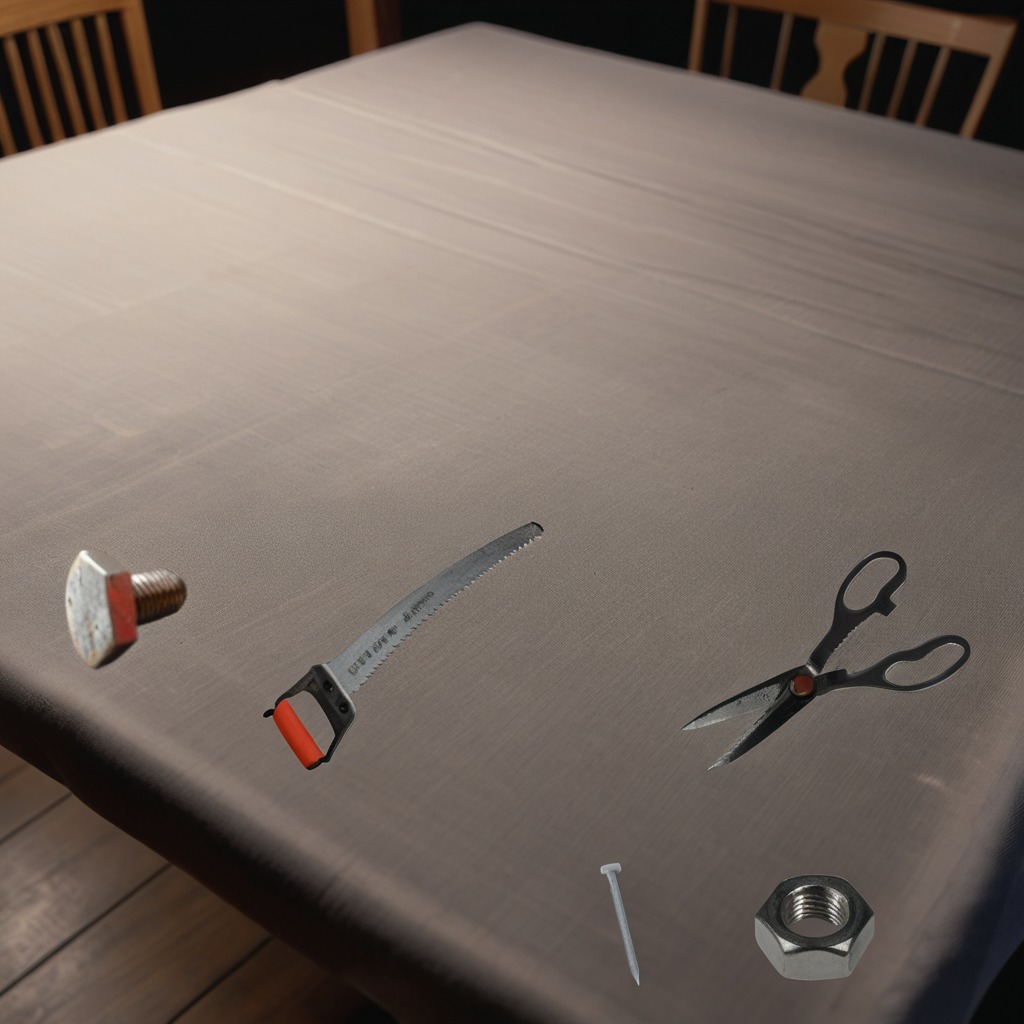
A metal machine screw, an iron nail, a handheld metal saw, a metal nut, and a pair of scissors are lying on a wooden table.